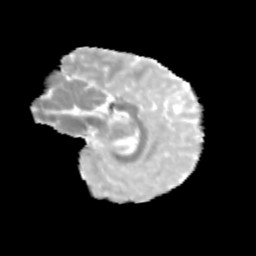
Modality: MD
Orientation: sagittal
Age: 11
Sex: female
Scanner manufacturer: siemens
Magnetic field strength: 3 T
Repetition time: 3.8 s
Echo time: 0.07 s